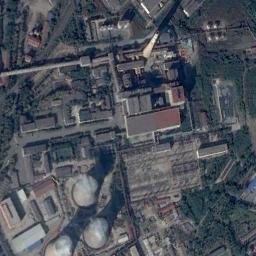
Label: thermal_power_station